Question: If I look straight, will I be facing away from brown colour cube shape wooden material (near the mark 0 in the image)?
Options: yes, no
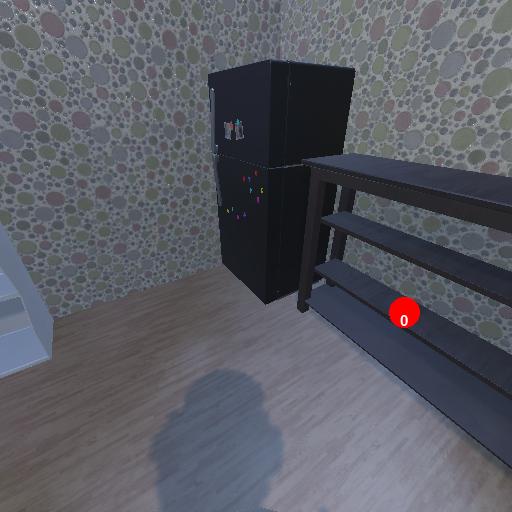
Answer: yes